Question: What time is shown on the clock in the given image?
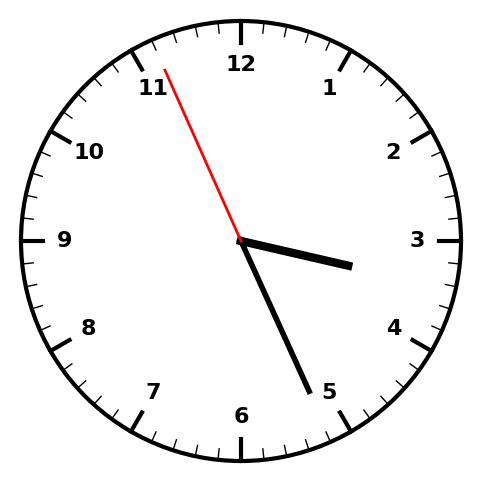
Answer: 03:25:56